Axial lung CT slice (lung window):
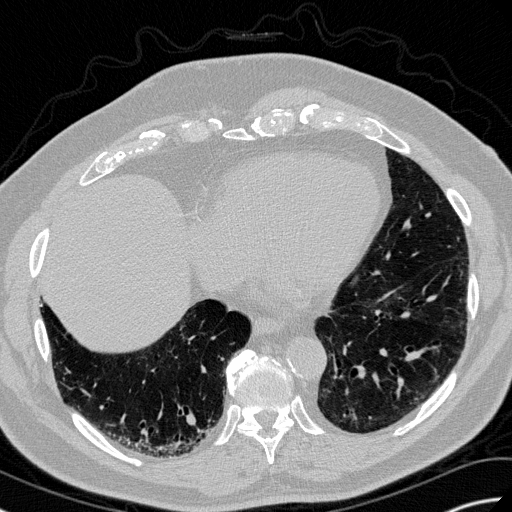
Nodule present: no